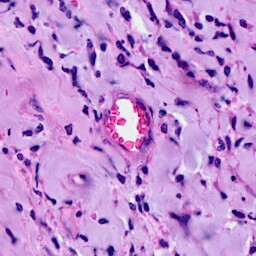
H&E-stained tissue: Breast